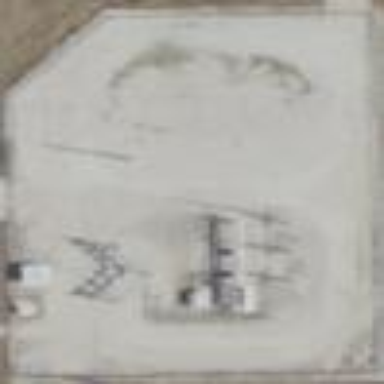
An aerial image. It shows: Power substation enclosed by fence.